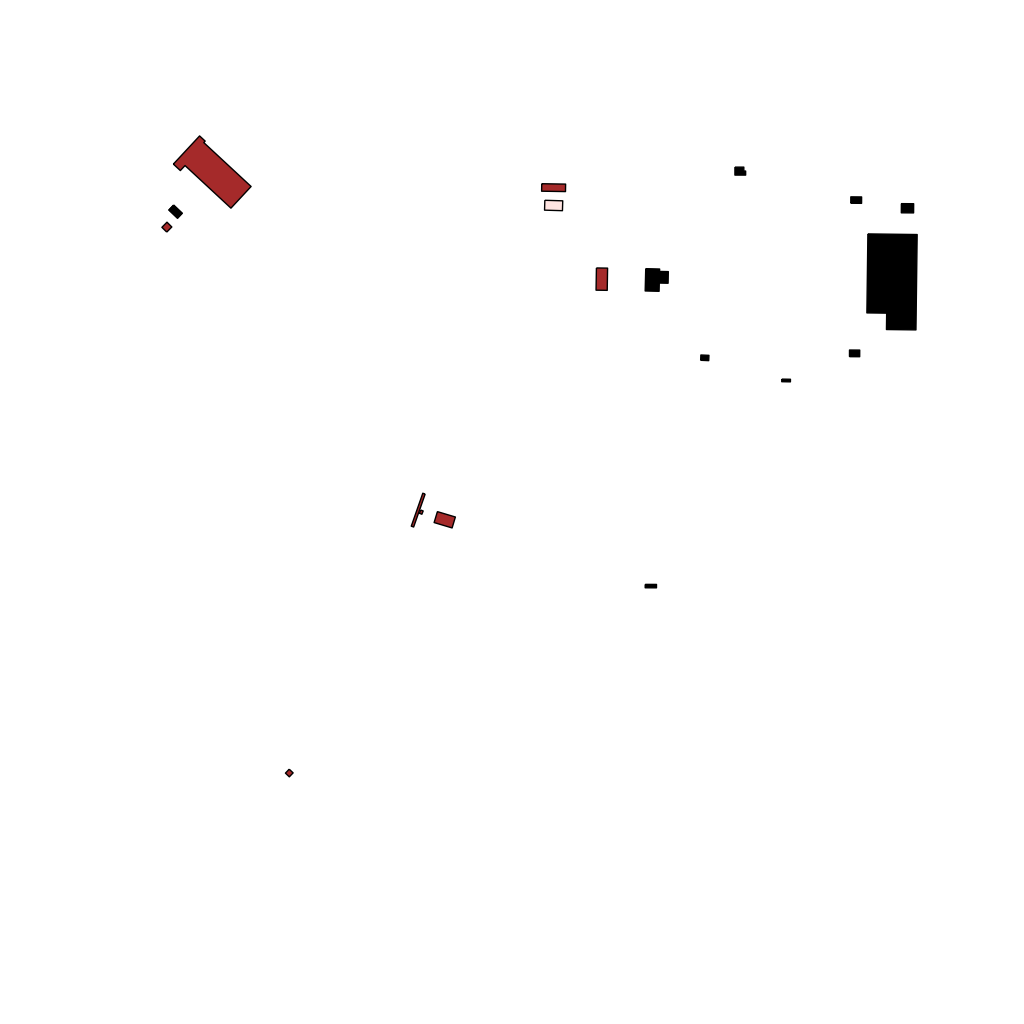
Tags: overhead vector_map, business, industrial, recreation, special, individual_rise, low_rise, density_1, Building, Facility, Gas, 1.0 km²